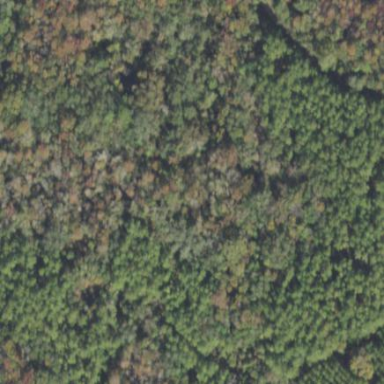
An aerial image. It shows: Forest dominated by needle-leaved trees.